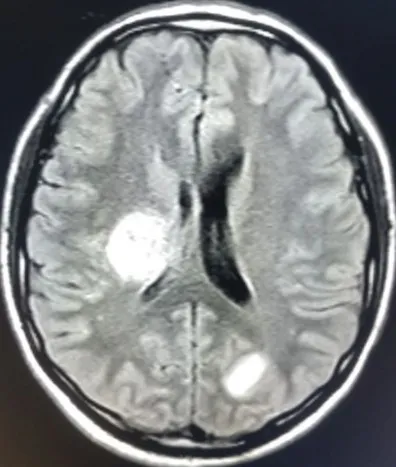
Magnetic resonance image of dorsolumber spine.
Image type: radiology (mri)